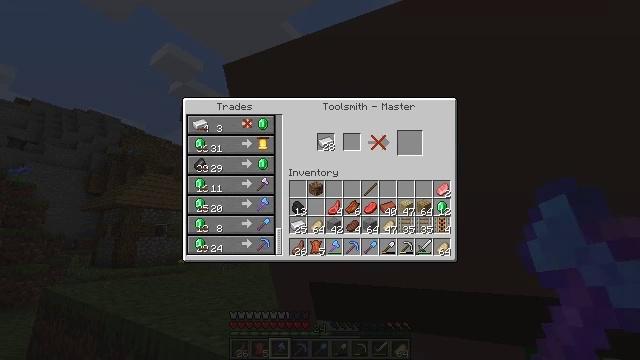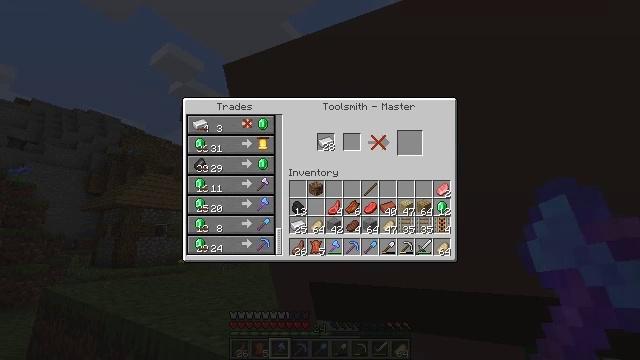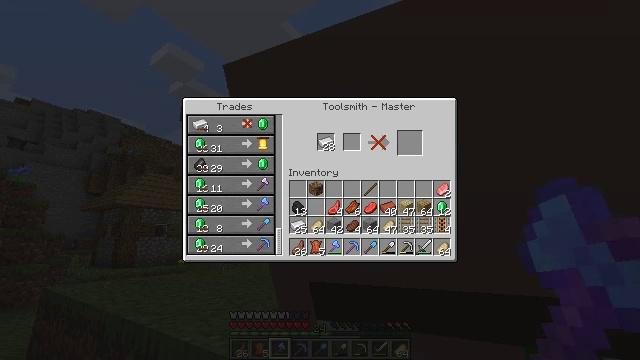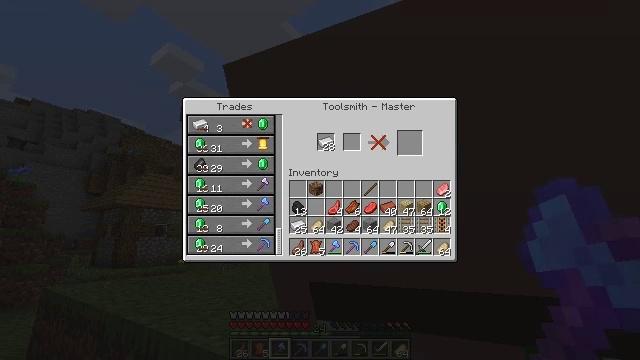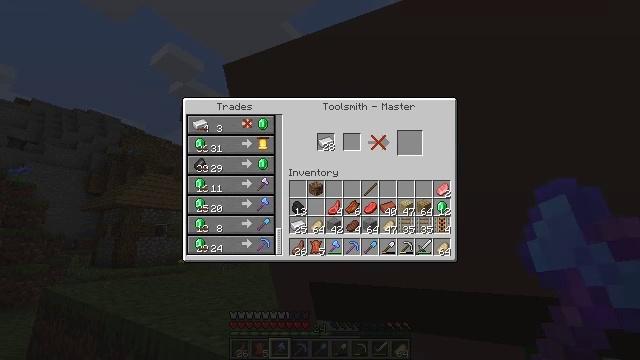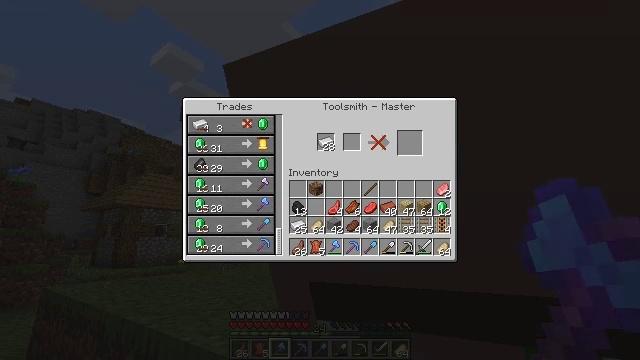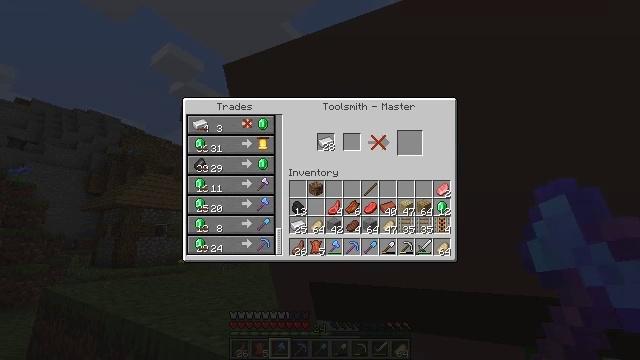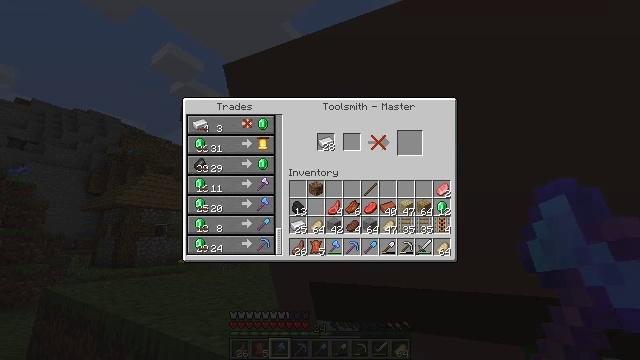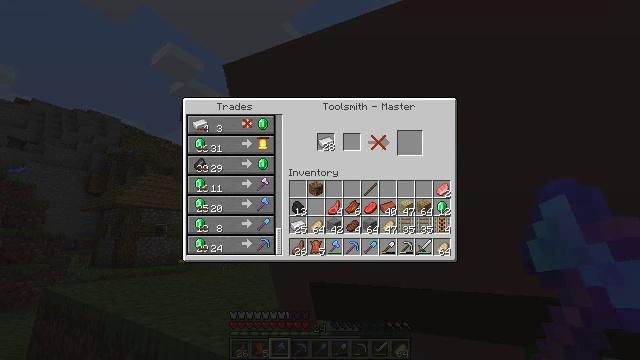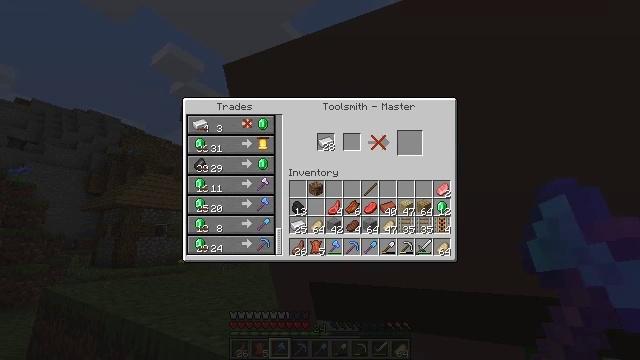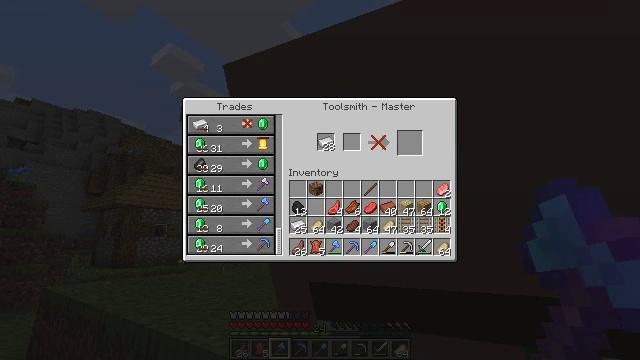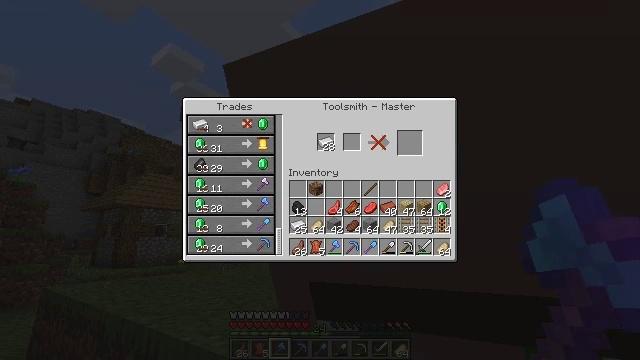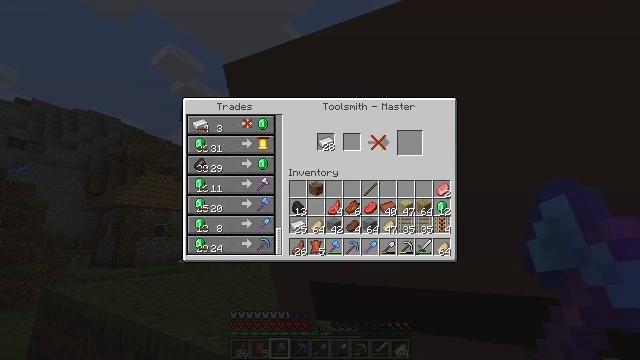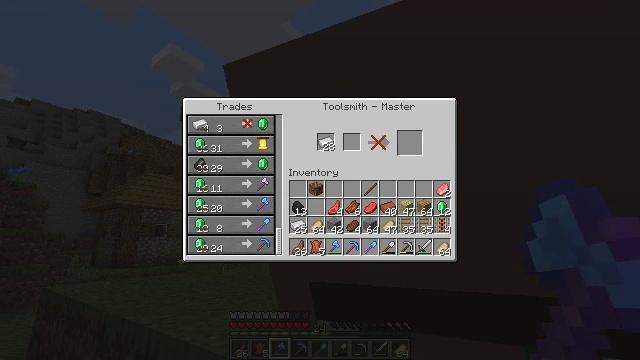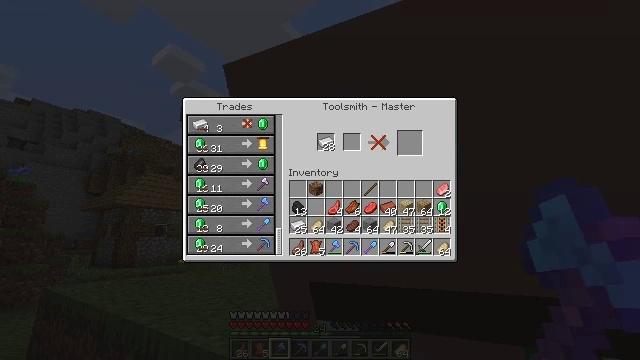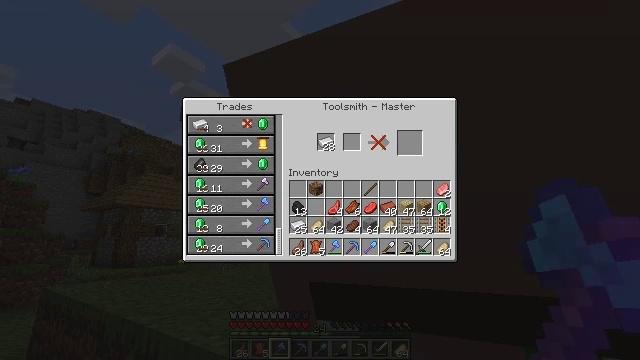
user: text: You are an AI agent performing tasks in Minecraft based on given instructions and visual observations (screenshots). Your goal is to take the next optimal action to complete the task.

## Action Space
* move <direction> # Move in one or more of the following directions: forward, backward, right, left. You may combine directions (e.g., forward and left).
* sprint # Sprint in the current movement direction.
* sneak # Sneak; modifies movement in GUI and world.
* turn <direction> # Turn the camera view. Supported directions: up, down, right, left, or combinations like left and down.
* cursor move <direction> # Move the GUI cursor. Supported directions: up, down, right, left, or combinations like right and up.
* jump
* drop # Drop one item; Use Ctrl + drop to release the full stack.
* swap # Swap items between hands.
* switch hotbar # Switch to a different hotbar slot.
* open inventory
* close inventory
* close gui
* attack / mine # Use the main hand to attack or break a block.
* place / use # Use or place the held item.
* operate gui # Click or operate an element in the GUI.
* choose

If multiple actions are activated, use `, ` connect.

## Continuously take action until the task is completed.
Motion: motion action
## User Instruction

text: Interact with the furnace to craft a brick.
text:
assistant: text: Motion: operate gui
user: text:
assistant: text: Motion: operate gui
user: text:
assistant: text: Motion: no_op
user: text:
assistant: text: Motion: no_op
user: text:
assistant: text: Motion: no_op
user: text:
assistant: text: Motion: no_op
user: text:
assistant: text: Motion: no_op
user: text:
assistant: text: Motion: no_op
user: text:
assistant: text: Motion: no_op
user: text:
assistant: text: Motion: no_op
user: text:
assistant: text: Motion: no_op
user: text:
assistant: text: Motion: no_op
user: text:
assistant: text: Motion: no_op
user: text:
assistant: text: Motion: no_op
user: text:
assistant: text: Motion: no_op
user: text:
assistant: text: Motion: no_op
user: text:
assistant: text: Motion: no_op
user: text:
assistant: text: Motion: no_op
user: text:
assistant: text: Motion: no_op
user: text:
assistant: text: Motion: no_op
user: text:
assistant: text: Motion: no_op
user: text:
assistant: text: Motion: no_op
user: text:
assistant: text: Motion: no_op
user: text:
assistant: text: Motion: no_op
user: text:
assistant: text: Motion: no_op
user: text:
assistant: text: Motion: no_op
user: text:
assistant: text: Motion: no_op
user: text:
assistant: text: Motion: no_op
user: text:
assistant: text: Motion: no_op
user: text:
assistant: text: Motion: no_op